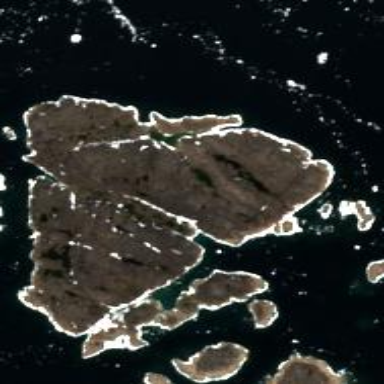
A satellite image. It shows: Island with natural coastline.